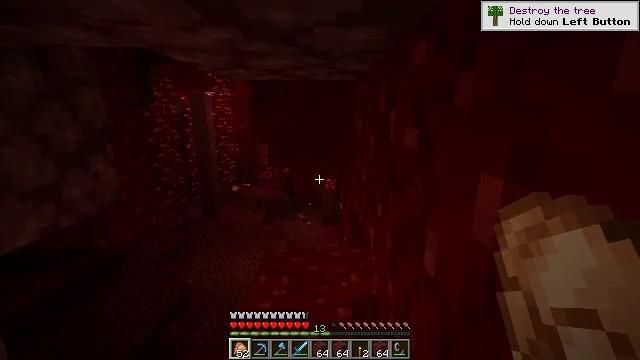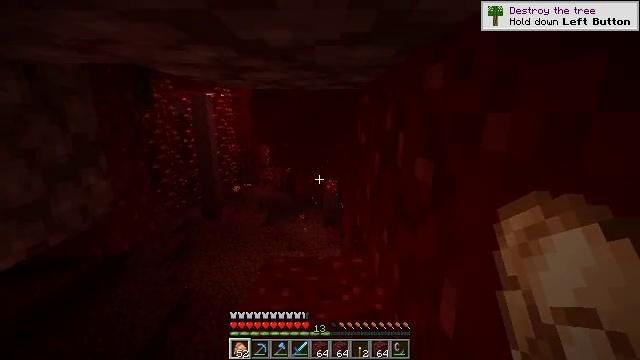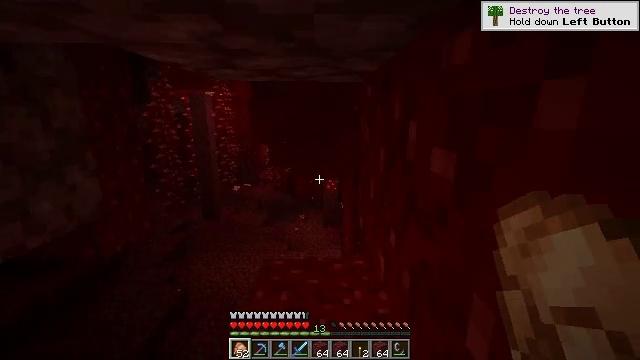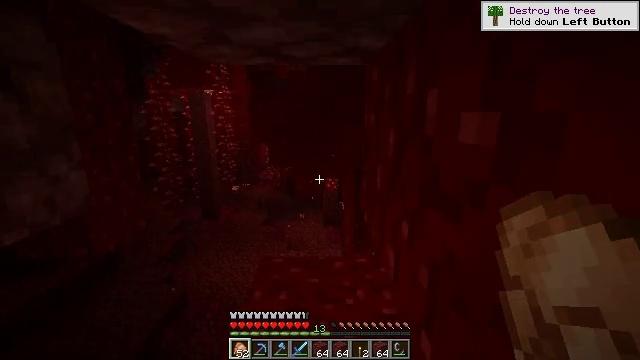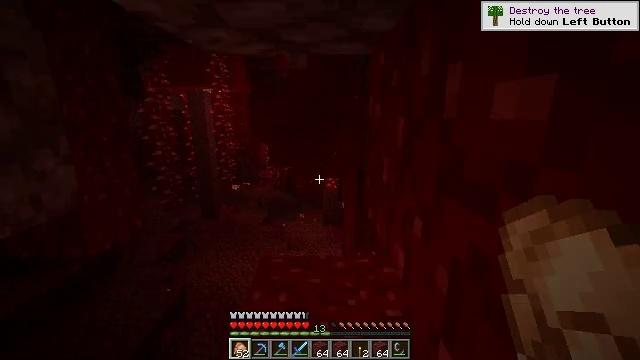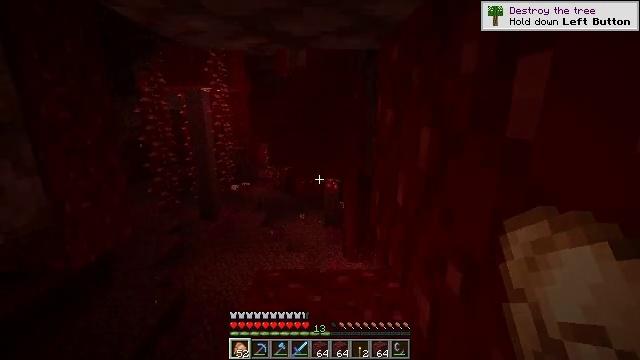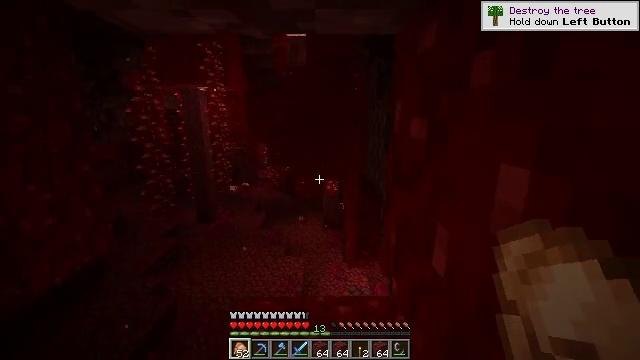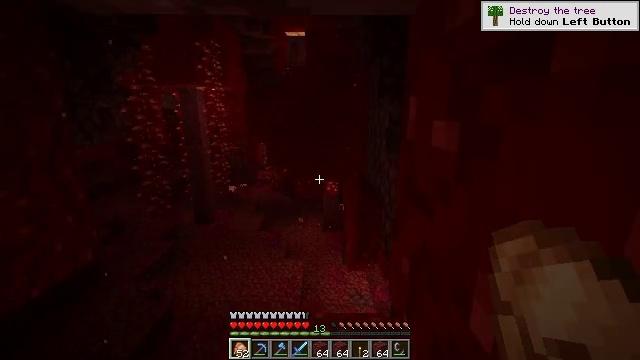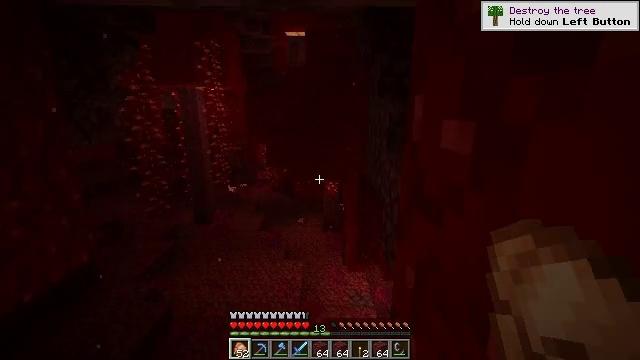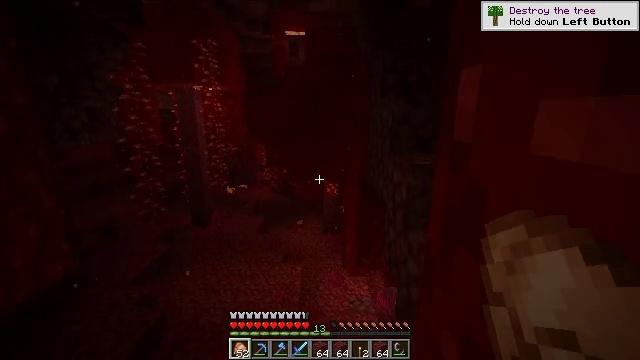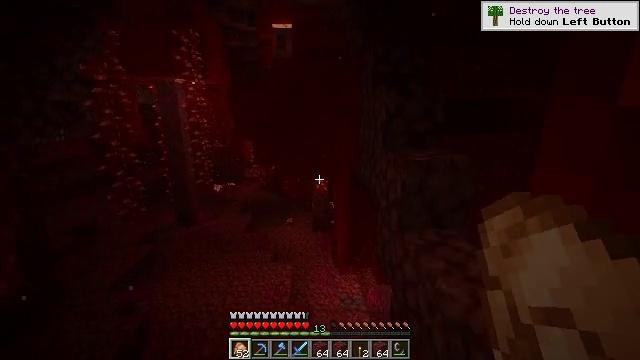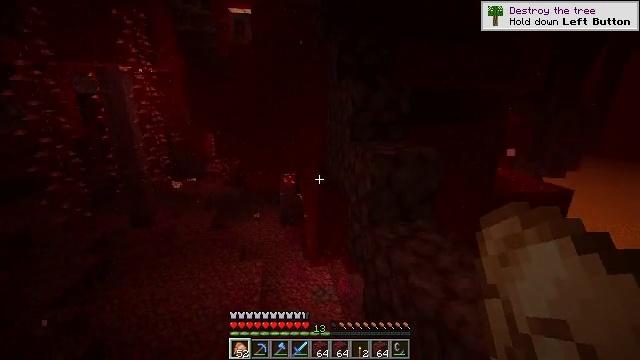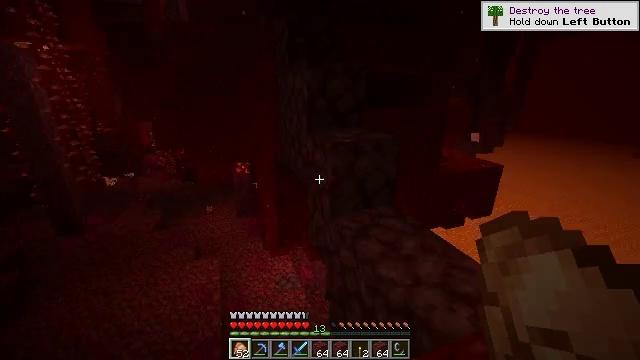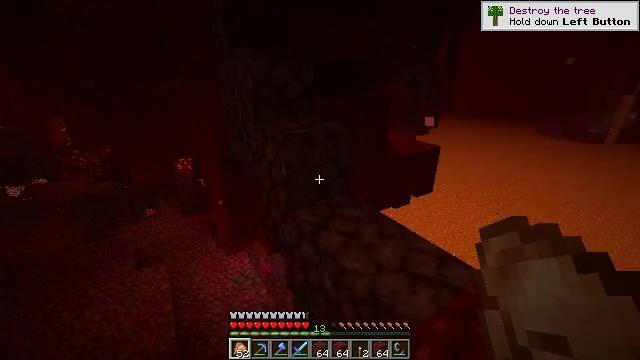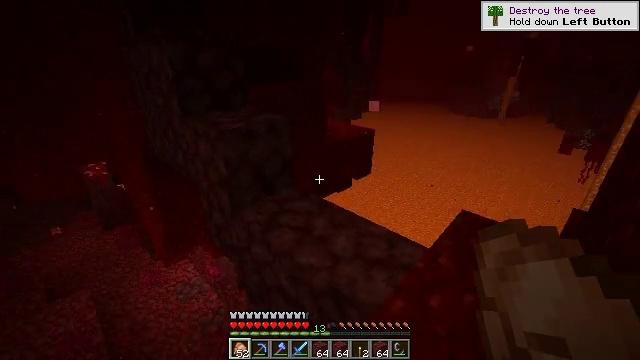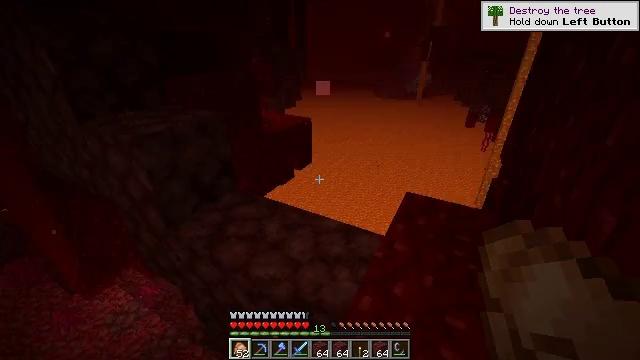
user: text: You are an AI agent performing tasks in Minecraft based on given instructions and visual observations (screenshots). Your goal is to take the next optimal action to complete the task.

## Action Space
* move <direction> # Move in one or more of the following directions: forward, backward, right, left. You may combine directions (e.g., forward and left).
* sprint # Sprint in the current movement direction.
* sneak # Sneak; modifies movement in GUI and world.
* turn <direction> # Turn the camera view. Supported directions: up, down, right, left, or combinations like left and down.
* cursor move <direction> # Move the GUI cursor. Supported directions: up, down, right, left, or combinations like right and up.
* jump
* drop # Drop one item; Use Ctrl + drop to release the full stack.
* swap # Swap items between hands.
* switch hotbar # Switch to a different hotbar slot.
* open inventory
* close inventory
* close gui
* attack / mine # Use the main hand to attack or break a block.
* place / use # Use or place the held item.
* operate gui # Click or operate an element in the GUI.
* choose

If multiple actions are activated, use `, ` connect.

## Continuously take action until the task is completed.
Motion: motion action
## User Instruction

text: Interact with the furnace to make netherite scrap.
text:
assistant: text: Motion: move forward, jump
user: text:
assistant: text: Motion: move forward
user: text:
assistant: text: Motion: move forward
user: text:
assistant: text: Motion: move forward
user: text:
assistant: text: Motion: move forward
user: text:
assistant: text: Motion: move forward
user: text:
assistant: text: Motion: move forward
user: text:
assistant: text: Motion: move forward
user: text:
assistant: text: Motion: move forward
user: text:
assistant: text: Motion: move forward, turn right
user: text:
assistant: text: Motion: move forward, turn right and down
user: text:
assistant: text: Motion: move forward, turn right and down
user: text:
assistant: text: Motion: move forward, turn right and down
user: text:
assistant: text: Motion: move forward, turn right and down
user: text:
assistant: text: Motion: move forward, turn right and down
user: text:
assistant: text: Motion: turn right
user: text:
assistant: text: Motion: turn right
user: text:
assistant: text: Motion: no_op
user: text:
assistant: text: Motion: no_op
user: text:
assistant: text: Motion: no_op
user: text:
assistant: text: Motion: no_op
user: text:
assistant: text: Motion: no_op
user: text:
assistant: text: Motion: no_op
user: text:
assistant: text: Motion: move forward
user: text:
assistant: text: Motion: move forward, turn right
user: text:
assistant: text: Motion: move forward
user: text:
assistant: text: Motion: move forward
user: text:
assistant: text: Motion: move forward
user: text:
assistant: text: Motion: move forward, turn left
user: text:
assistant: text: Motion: turn left